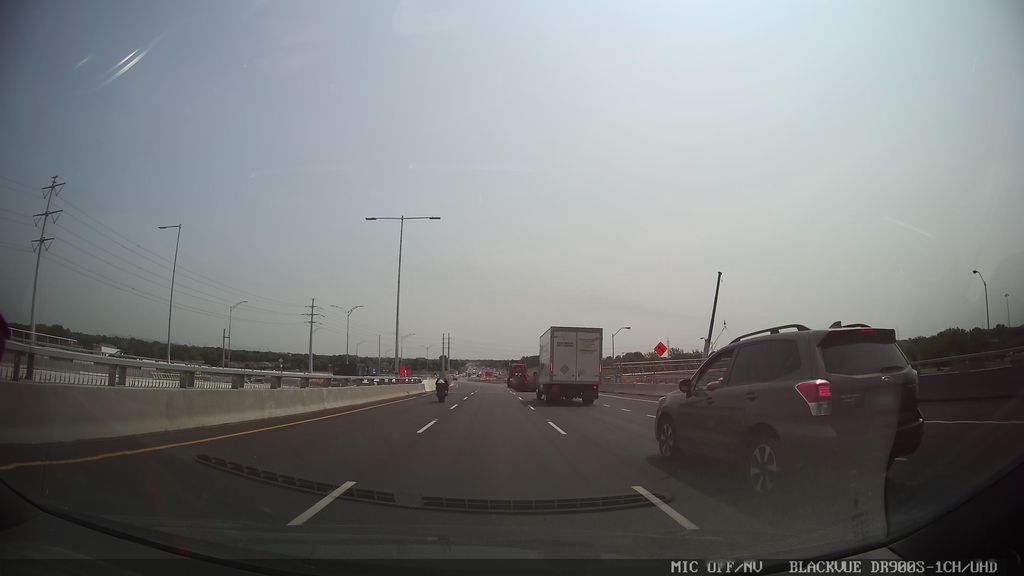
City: montreal